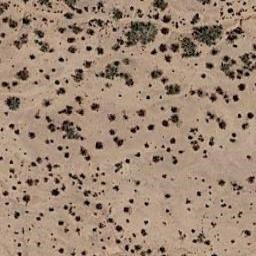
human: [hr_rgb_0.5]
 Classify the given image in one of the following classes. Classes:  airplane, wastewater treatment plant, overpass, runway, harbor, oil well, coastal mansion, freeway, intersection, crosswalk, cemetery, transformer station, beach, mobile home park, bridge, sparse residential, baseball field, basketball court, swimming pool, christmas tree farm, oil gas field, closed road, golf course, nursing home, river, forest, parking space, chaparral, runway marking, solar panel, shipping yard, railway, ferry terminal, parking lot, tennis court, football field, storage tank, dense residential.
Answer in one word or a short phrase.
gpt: chaparral